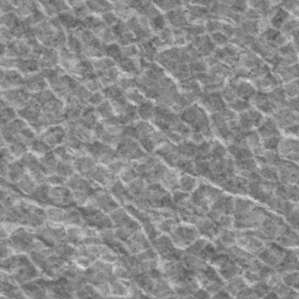
Label: frost